Question: What is the result of this measurement?
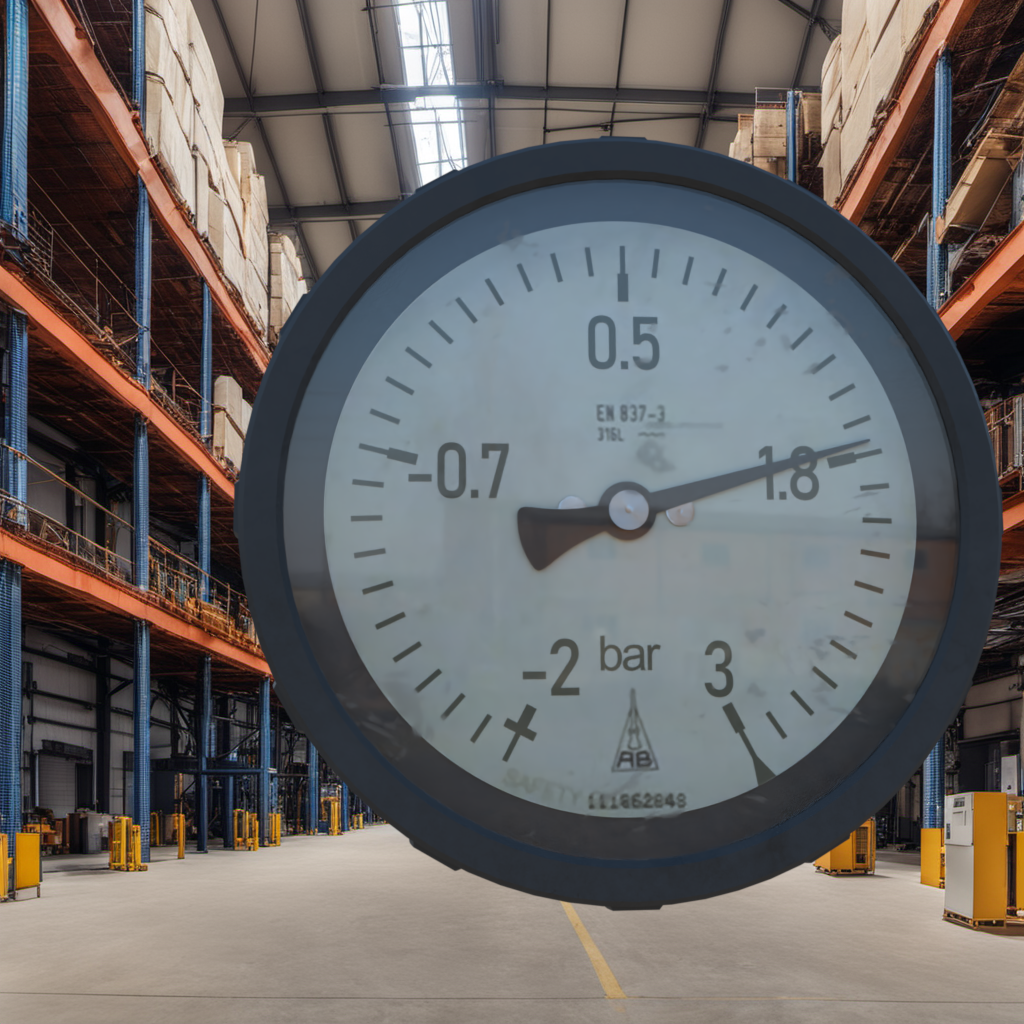
Answer: The result is 1.74
Question: What is the value range of the measurement in the image?
Answer: The range is from -2 to 3
Question: What is the minimum and maximum value range of the measurement in the image?
Answer: The minimum value is -2 and the maximum value is 3